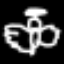
Label: angel